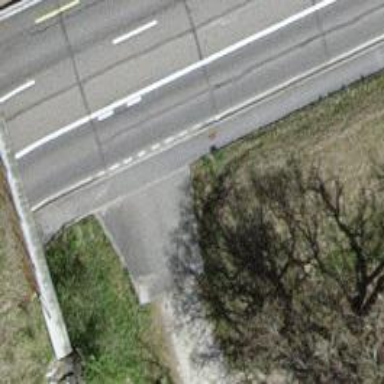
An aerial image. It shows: Asphalt path.